Question: I'm trying to achieve something like the below

Essentially i will need to have a single UIView that holds these objects one being the video from the user who posted and a reply function for a user to record and play back.
The hard part for me is trying to get it to function similar to a message feed.
How could i approach designing this UIView so that i can have all the controls i need from 'MPMoviePlayerControl' in one view for both recording and viewing the video?
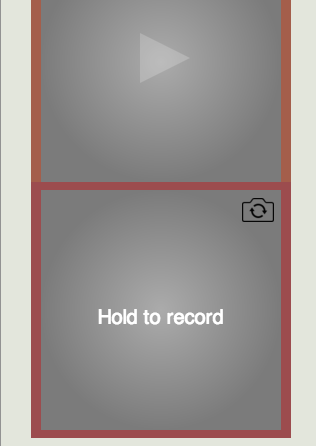
Answer: As suggested by Paulo, top half can be webView where video can be displayed. Also this can be AVPlayer(or AVPlayerLayer). Bottom half should use AVFoundation for image capture. That way you can have custom capture interface.